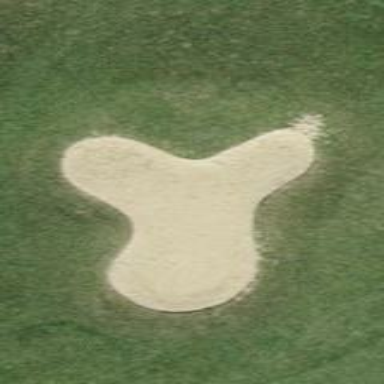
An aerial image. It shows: Sand bunker on golf course.